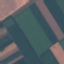
Land use / land cover class: AnnualCrop